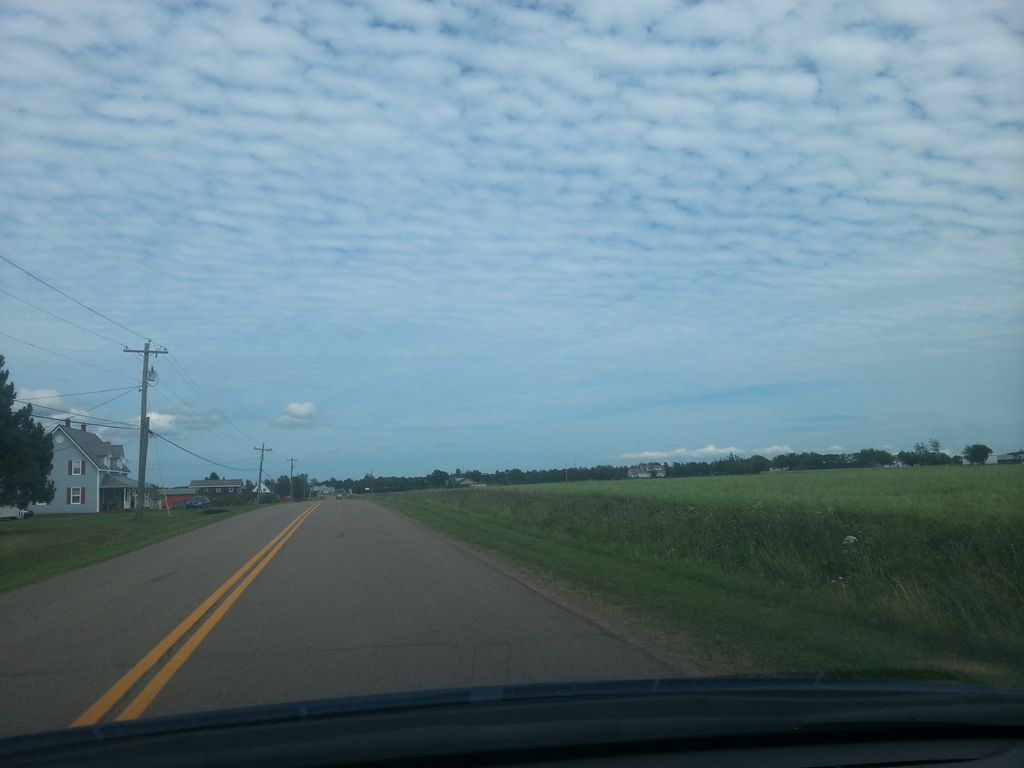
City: charlottetown